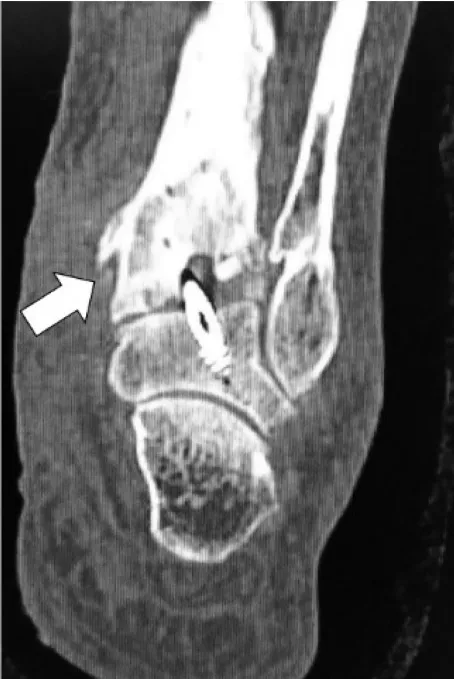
Postoperative computed tomography (CT) images. Osteophyte removal (arrow) on. Axial.
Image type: radiology (ct)